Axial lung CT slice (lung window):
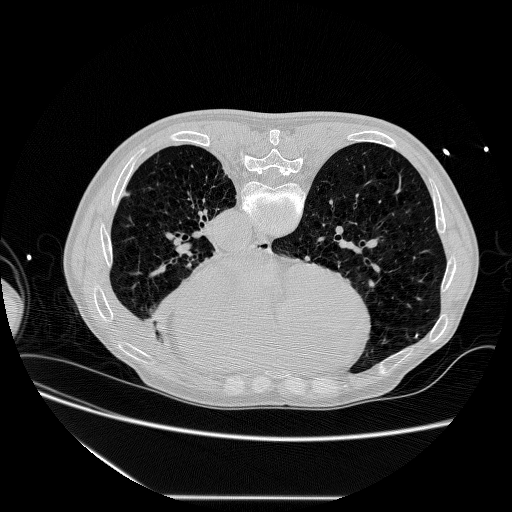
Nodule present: no